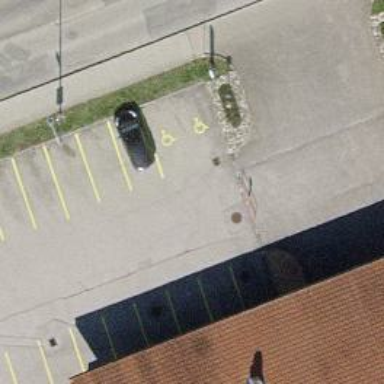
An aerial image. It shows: Swing gate barrier.